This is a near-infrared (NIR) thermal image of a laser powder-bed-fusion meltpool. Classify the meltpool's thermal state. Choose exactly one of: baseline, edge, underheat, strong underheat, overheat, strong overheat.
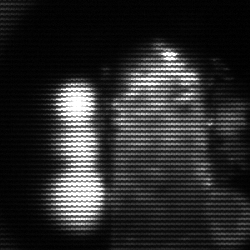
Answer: strong underheat